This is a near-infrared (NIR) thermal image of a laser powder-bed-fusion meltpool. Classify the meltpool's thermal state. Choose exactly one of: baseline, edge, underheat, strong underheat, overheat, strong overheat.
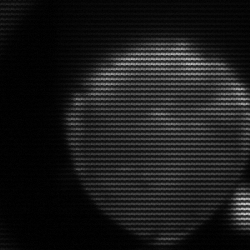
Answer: edge